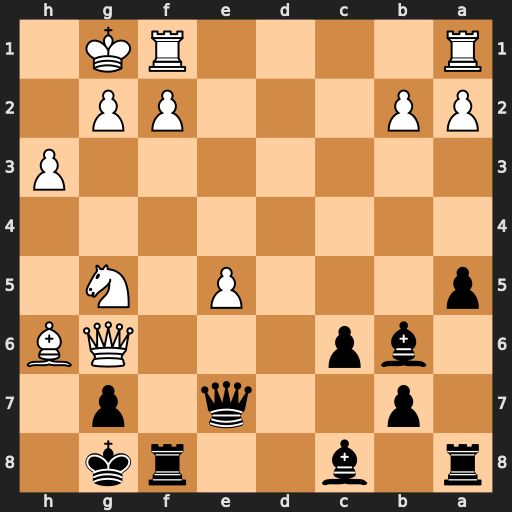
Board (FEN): r1b2rk1/1p2q1p1/1bp3QB/p3P1N1/8/7P/PP3PP1/R4RK1
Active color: b
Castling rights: -
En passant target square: -
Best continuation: Bf5 Qxg7+ Qxg7 Bxg7 Kxg7